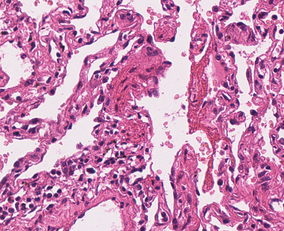
Tumor epithelial tissue: no
Tumor-associated stroma tissue: no
Normal tissue: yes